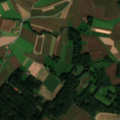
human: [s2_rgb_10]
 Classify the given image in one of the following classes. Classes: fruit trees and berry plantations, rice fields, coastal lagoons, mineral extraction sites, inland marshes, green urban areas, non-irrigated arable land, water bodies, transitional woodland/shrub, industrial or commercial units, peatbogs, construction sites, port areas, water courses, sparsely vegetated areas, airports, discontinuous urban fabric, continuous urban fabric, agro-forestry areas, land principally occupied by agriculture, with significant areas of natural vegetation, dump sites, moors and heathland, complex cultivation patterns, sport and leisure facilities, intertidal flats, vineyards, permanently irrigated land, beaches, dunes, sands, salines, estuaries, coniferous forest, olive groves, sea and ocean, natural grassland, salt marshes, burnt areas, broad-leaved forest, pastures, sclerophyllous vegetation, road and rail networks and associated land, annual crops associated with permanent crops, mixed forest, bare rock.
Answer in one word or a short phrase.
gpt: non-irrigated arable land, land principally occupied by agriculture, with significant areas of natural vegetation, broad-leaved forest